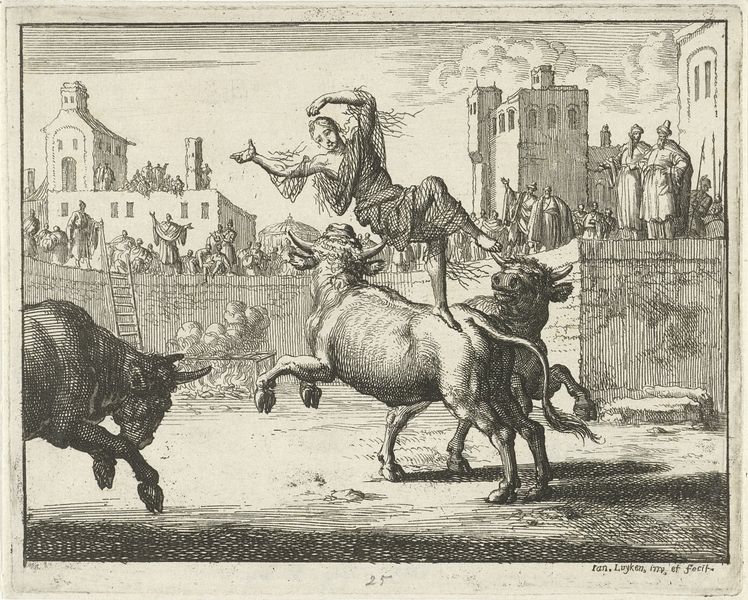
Titel: Blandina door een stier gedood
Künstler: Jan Luyken
Standort: Amsterdam
Institution: Rijksmuseum
Schlagwörter: femme, corrida, taureau